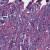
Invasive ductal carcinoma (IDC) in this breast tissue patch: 1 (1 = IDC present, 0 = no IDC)